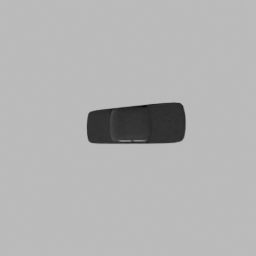
Label: mechanical